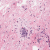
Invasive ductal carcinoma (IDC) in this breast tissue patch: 0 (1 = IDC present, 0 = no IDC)